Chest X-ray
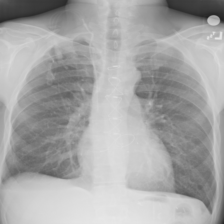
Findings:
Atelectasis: negative
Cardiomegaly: negative
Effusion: positive
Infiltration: negative
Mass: negative
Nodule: negative
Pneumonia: negative
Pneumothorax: negative
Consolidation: negative
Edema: negative
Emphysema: negative
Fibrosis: negative
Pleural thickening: negative
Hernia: negative